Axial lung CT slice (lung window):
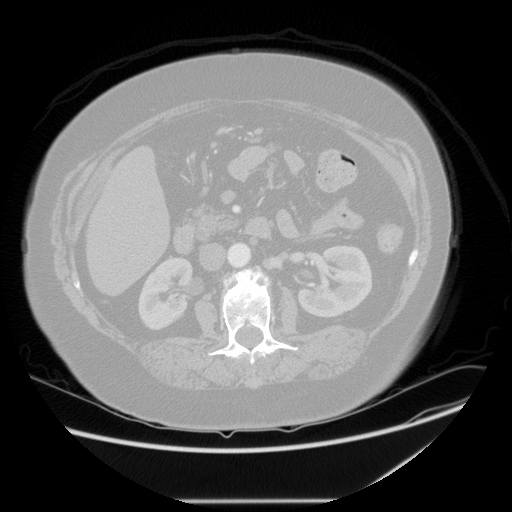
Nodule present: no